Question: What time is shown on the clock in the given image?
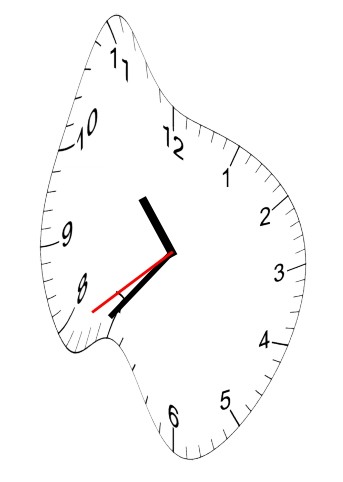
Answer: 10:36:39